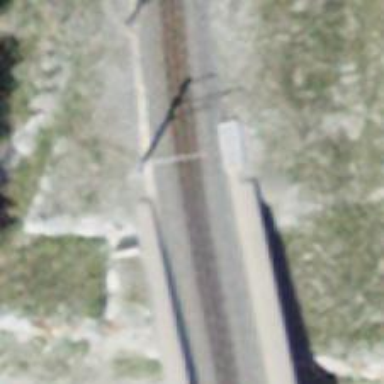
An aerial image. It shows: Narrow gauge railway bridge with electrified contact lines.